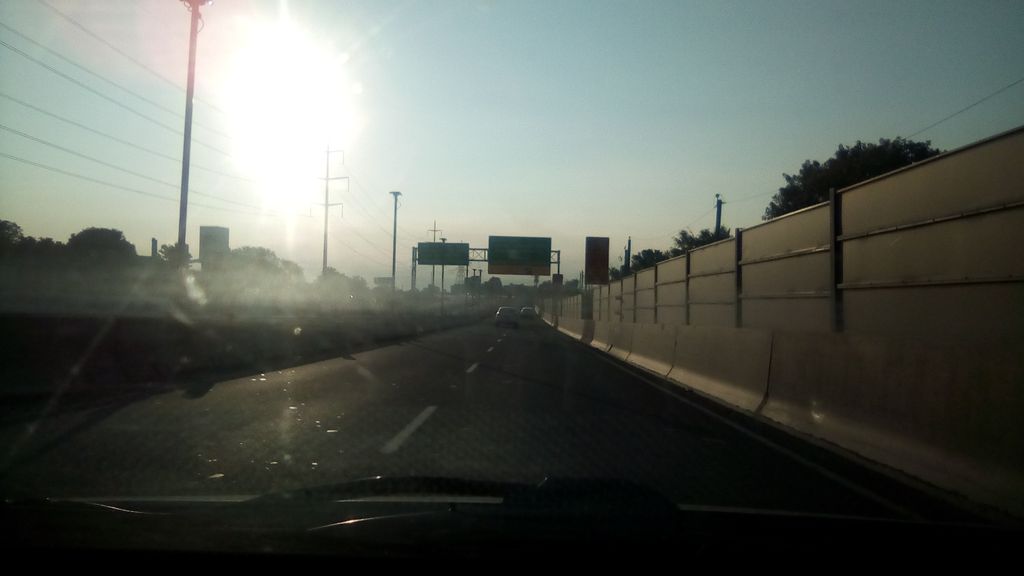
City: montreal